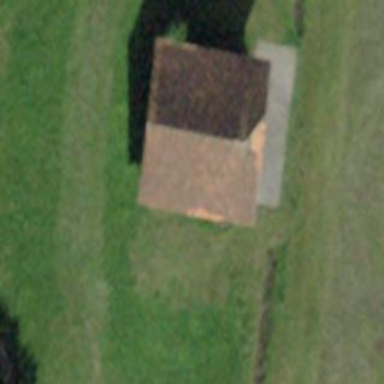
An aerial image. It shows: Barn.